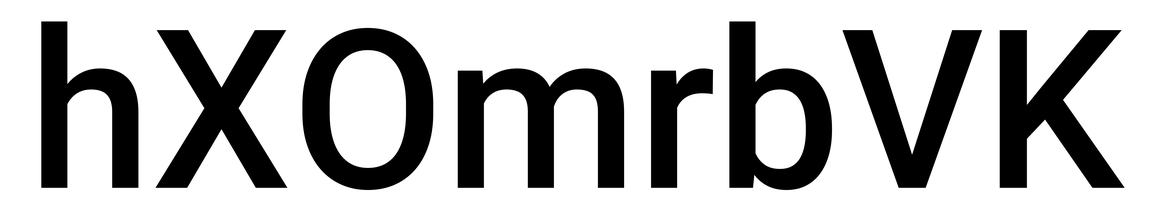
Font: Roboto_Medium